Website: crate-barrel
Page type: gifting
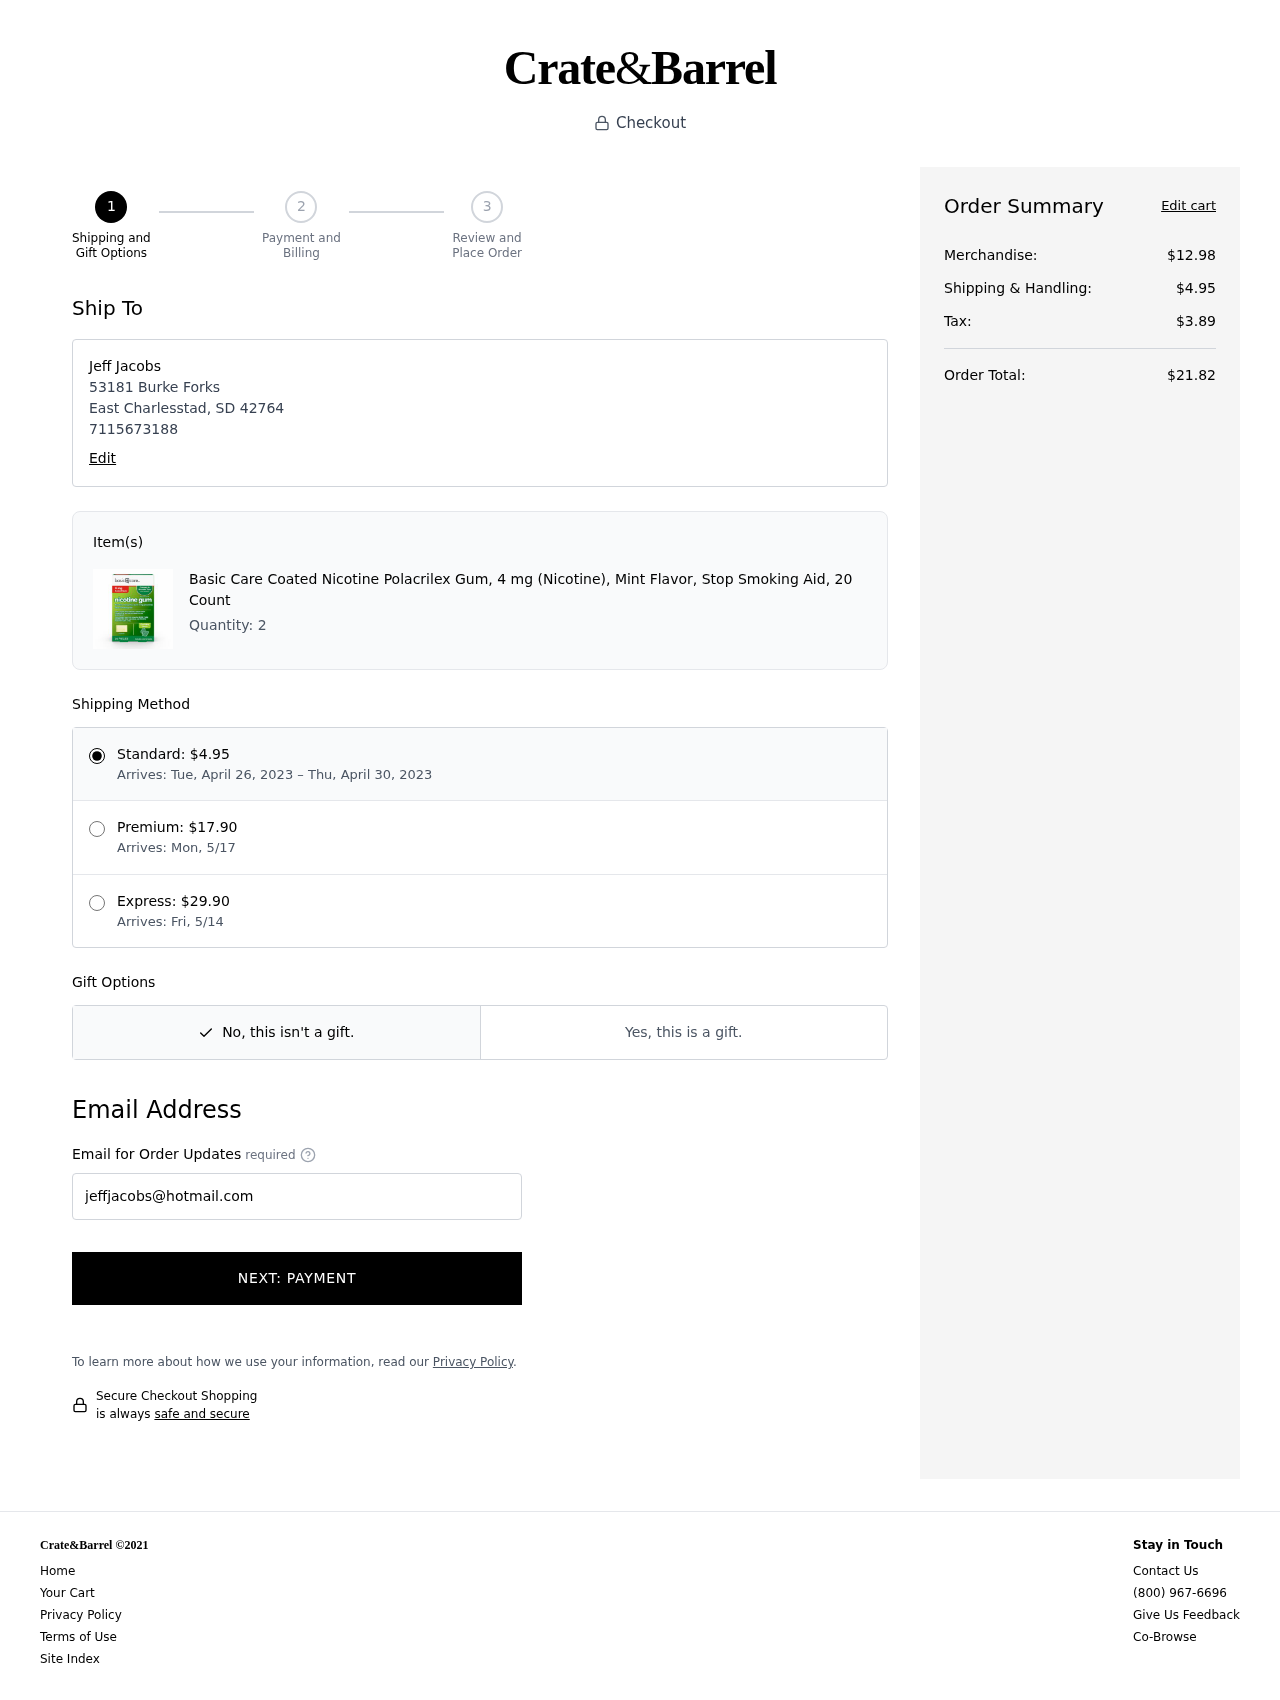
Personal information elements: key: PII_CITY
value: East Charlesstad
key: PII_FULLNAME
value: Jeff Jacobs
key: PII_PHONE
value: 7115673188
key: PII_POSTCODE
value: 42764
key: PII_STATE_ABBR
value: SD
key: PII_STREET
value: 53181 Burke Forks
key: PII_EMAIL
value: jeffjacobs@hotmail.com
Product elements: key: PRODUCT1_NAME
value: Basic Care Coated Nicotine Polacrilex Gum, 4 mg (Nicotine), Mint Flavor, Stop Smoking Aid, 20 Count
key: PRODUCT1_QUANTITY
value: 2
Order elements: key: ORDER_SHIPPING_DATE
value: April 26, 2023
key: ORDER_DELIVERY_DATE
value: April 30, 2023
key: ORDER_SUBTOTAL
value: $12.98
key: ORDER_SHIPPING_COST
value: $4.95
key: ORDER_TAX
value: $3.89
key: ORDER_TOTAL
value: $21.82